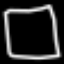
Label: square